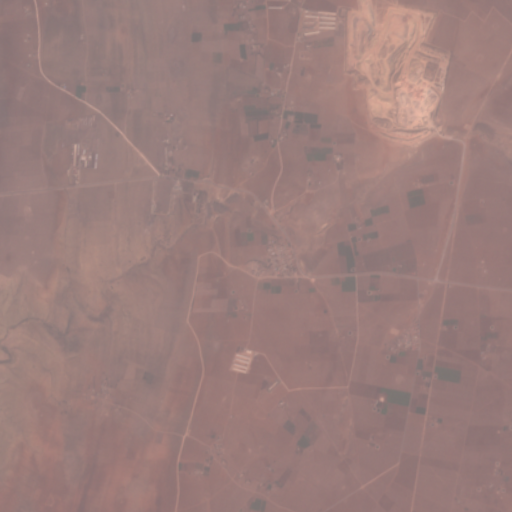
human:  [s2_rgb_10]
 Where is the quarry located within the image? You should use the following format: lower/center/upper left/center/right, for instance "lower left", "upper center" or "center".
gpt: The quarry is located in the upper right of the image.
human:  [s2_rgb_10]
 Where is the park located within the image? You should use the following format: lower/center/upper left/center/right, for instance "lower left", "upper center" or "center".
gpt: There is no park in the image.